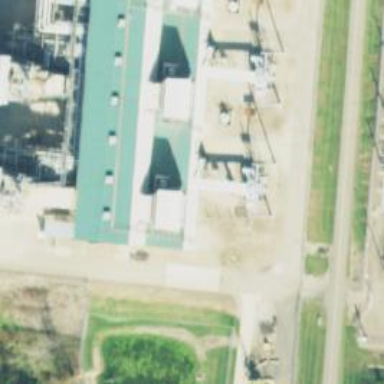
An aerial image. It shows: Gas turbine generator is in use.